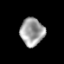
Tissue: lung
Cell type: T cells
Senescence score: 0.1989
Nuclear area (px): 653
Mean DAPI intensity: 159.583